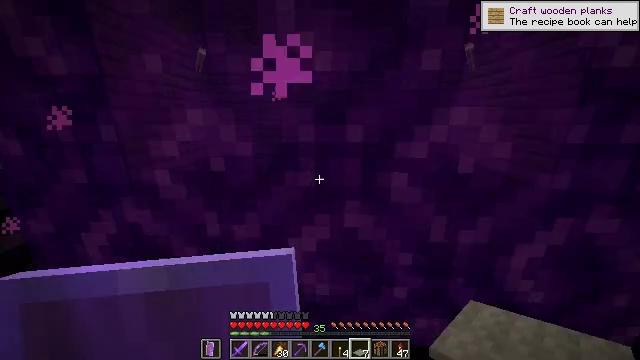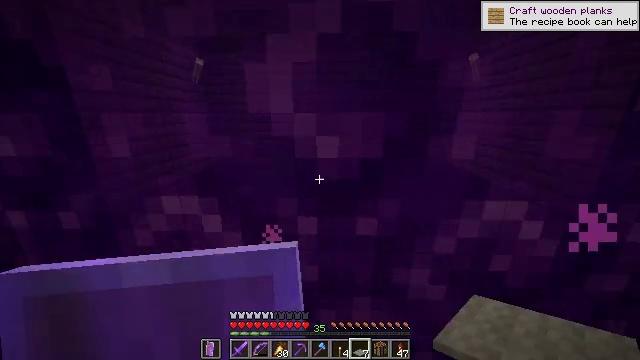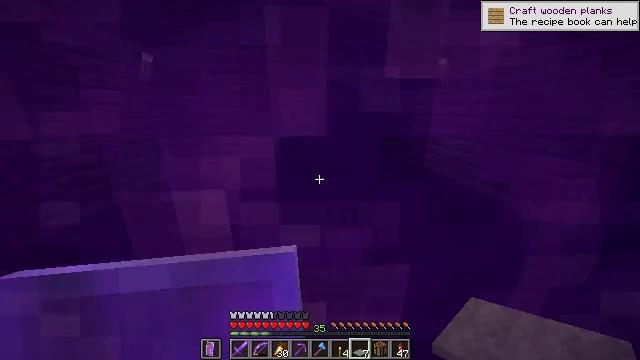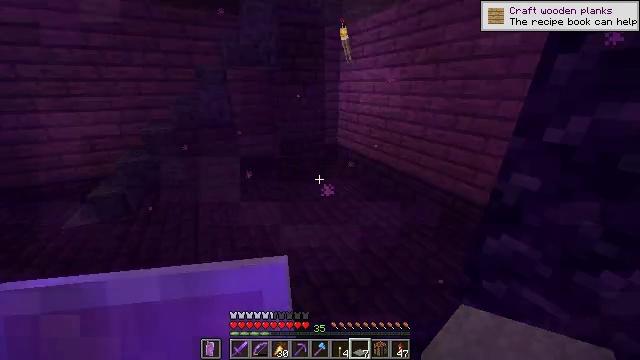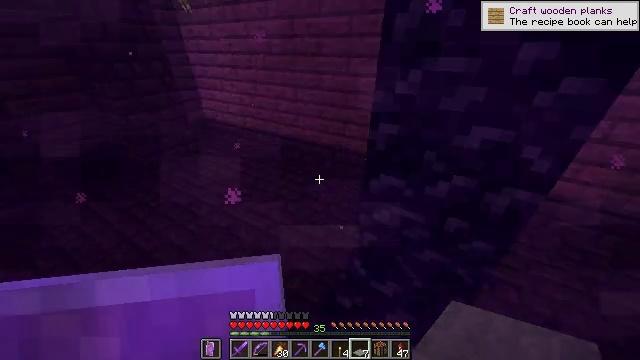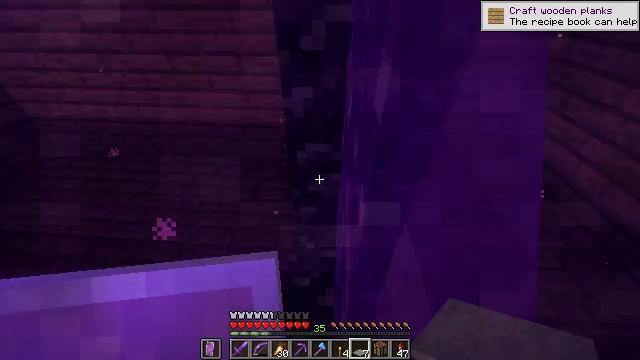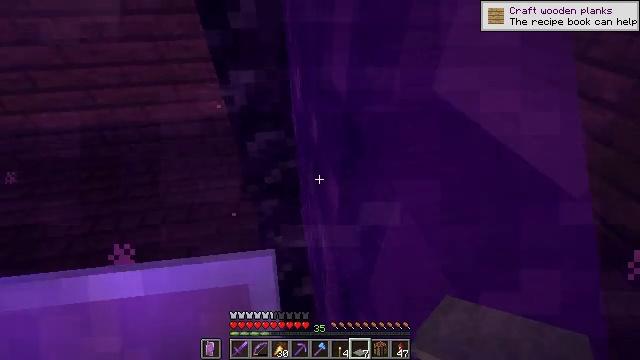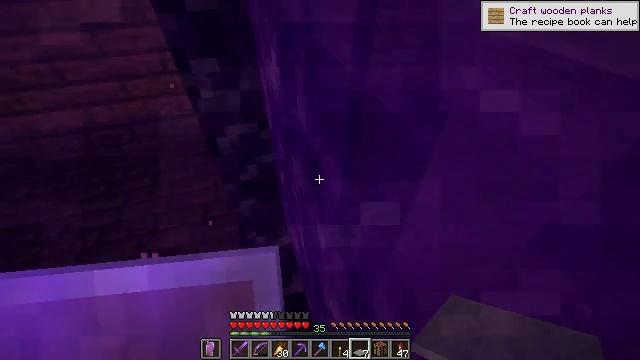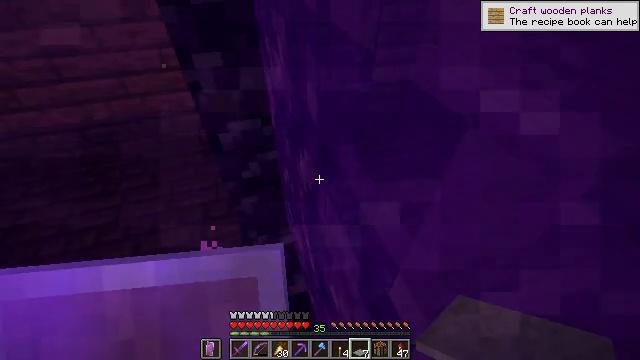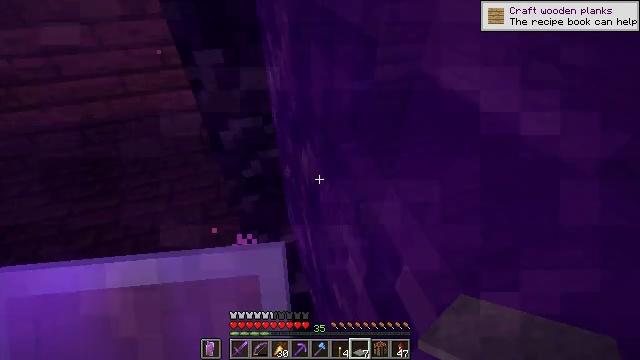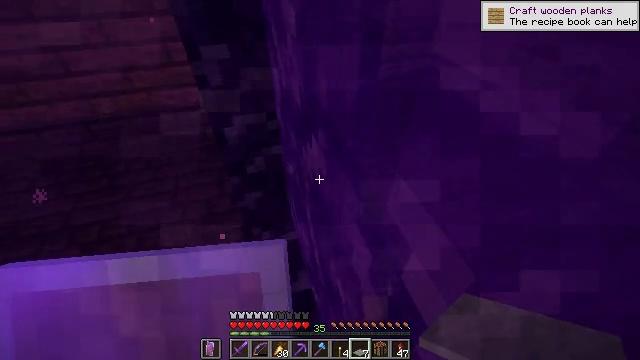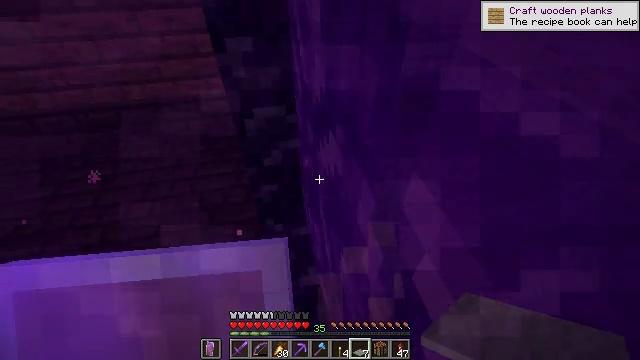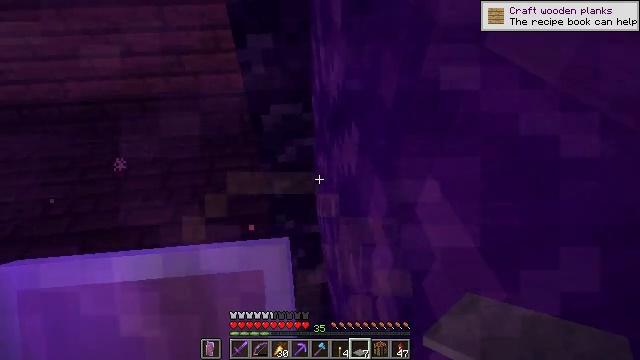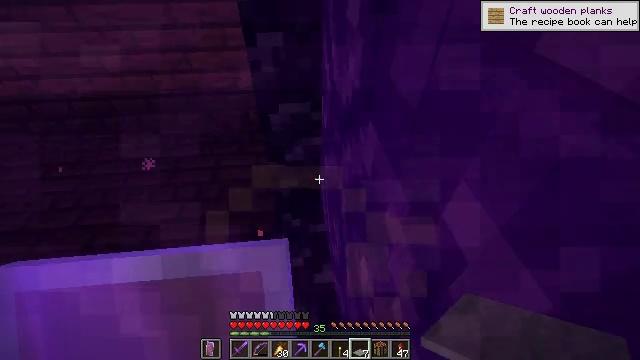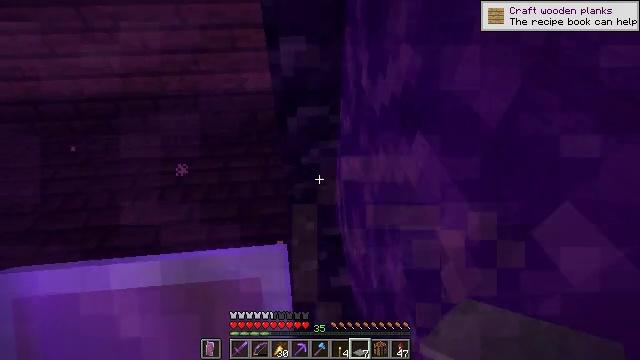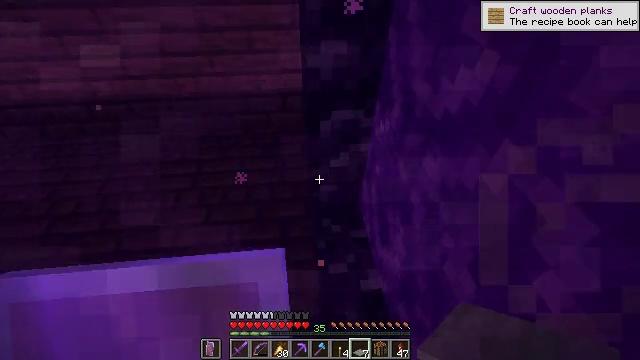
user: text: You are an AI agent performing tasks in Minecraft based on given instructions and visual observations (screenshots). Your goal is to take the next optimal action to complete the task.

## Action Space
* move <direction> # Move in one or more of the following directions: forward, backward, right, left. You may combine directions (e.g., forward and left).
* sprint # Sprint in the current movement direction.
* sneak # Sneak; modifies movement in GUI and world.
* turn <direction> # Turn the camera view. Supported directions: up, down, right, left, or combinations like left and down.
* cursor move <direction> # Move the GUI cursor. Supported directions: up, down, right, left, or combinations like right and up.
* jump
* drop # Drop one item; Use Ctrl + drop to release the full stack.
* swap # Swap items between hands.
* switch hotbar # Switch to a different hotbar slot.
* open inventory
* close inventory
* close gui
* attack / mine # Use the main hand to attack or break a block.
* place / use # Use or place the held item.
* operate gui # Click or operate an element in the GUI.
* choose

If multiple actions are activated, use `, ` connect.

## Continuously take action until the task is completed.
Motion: motion action
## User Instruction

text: Break the yellow carpet.
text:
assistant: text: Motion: move forward, sprint
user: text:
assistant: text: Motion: move forward, sprint, turn right and down
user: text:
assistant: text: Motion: move forward, sprint, turn right and down
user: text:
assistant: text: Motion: turn right and down
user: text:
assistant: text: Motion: turn right and down
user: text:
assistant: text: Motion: turn right and down
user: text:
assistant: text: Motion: turn right and down
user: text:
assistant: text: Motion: no_op
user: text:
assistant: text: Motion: no_op
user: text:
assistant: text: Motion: no_op
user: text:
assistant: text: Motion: turn left
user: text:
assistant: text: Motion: turn left
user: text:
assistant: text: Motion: move left, turn left
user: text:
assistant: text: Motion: move left
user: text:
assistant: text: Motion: no_op
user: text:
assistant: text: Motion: no_op
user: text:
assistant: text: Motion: no_op
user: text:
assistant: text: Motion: no_op
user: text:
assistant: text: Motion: no_op
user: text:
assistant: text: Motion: no_op
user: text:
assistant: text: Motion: no_op
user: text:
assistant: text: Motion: move right
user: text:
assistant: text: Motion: move right
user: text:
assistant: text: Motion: no_op
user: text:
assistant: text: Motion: no_op
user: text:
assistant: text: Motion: no_op
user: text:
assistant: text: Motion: no_op
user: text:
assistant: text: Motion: no_op
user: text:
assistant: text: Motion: no_op
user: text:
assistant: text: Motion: no_op